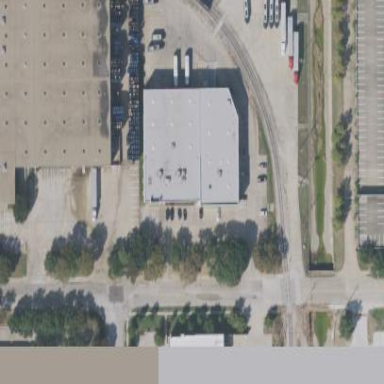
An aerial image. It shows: Car repair building.